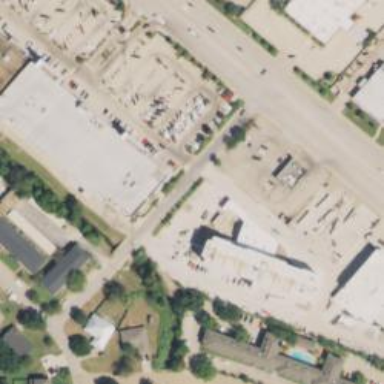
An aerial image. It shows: Retail area.